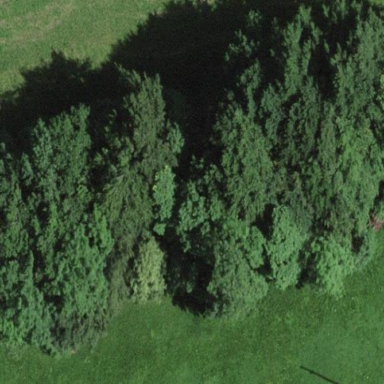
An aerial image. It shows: Forest area.